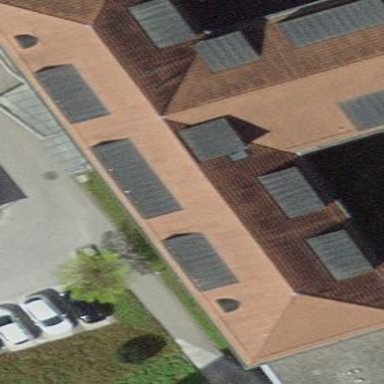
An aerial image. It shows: Building with hipped roof design.